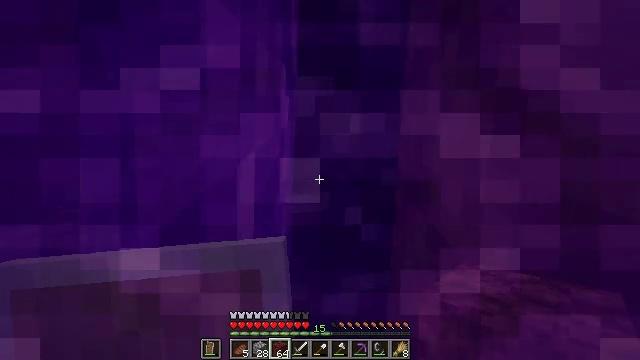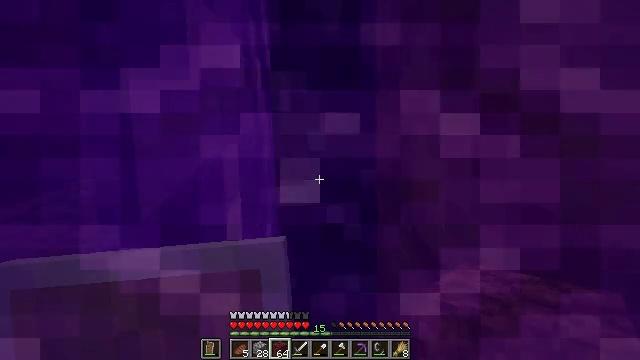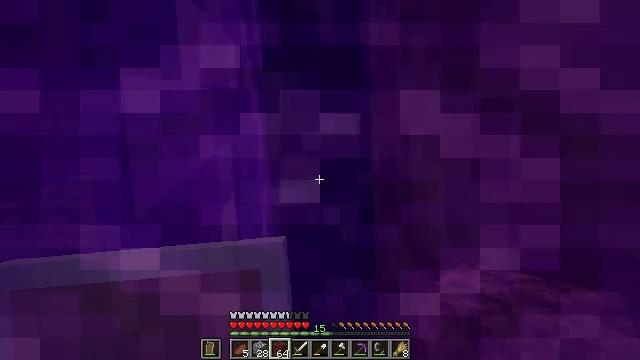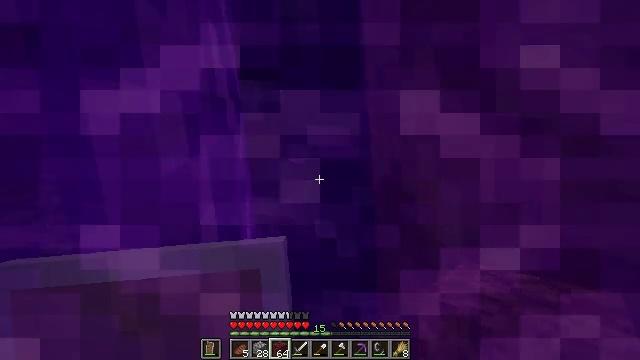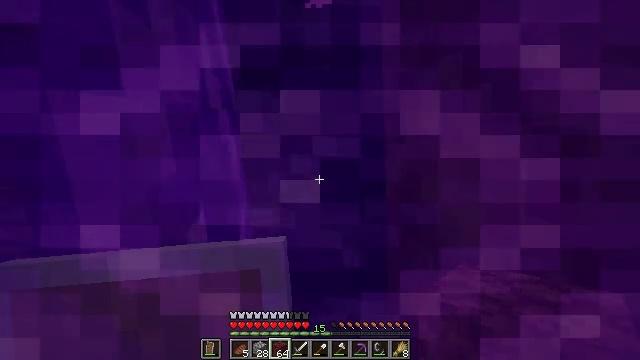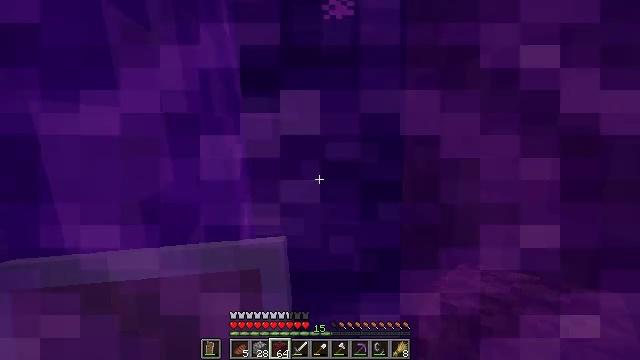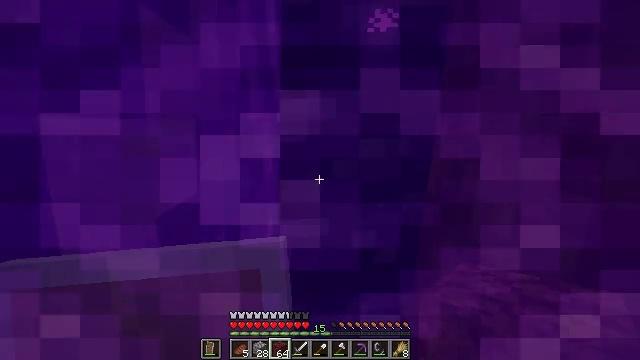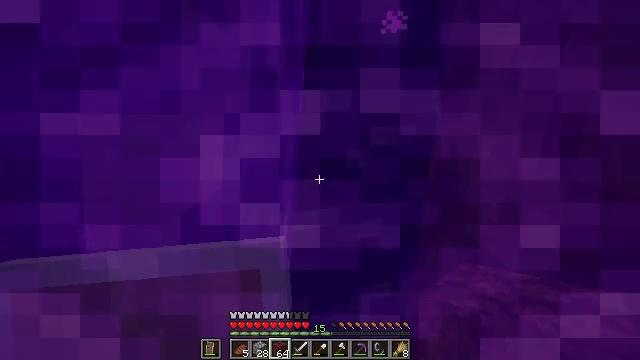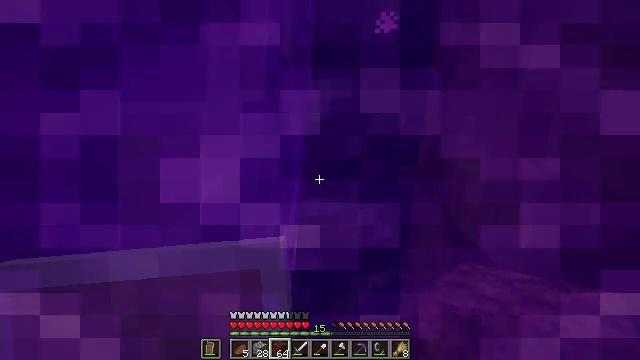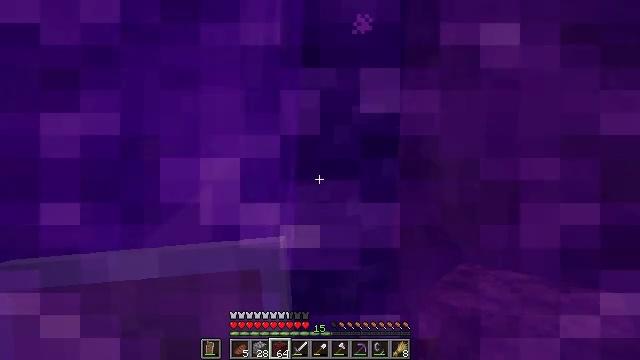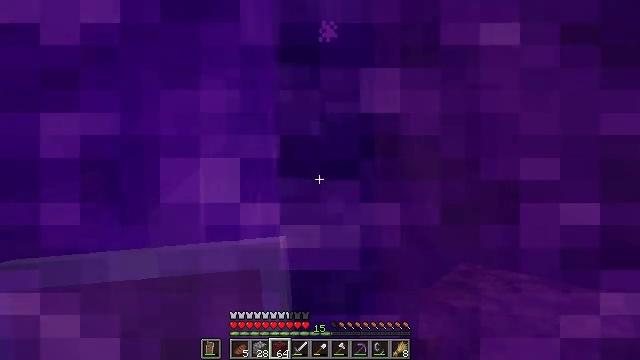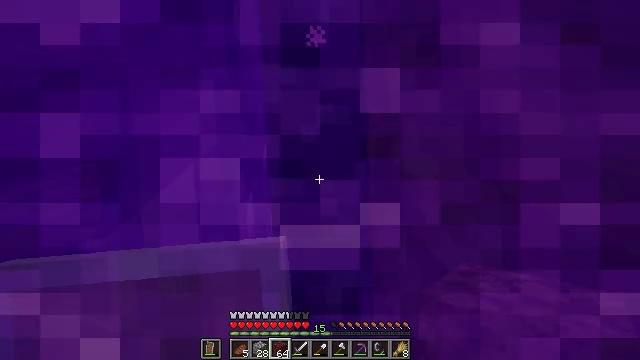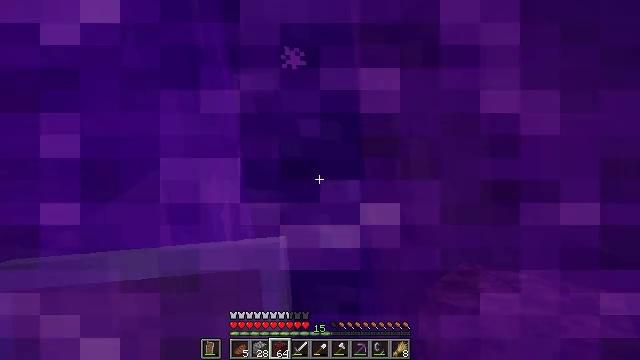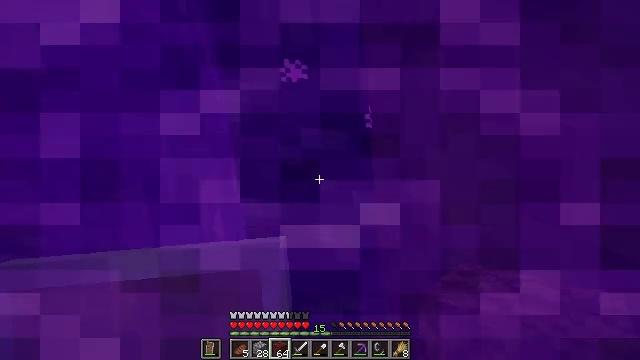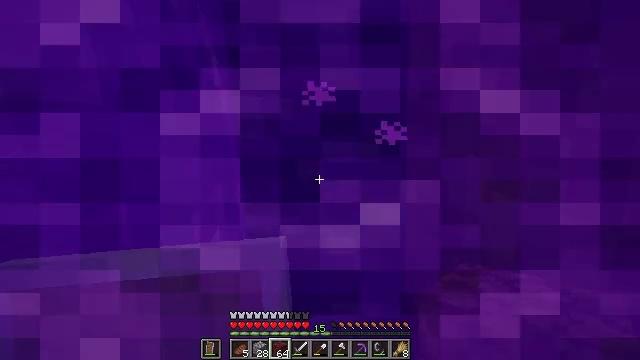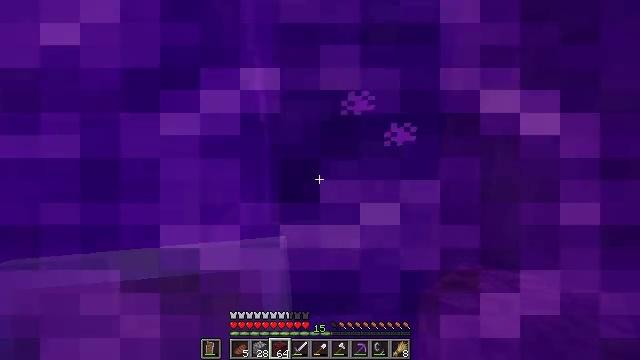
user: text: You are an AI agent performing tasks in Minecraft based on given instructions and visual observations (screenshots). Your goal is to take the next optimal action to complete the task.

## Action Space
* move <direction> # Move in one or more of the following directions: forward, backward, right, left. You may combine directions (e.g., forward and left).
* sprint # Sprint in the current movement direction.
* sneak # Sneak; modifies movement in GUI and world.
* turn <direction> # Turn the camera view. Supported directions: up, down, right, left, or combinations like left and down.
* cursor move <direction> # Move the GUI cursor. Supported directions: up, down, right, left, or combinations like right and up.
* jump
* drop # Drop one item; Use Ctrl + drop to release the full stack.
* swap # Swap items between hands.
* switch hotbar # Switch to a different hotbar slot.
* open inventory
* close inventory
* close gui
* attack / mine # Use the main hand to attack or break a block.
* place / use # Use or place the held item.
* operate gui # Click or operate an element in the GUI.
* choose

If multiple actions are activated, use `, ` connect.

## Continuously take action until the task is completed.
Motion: motion action
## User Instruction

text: craft item air
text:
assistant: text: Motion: no_op
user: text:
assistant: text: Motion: no_op
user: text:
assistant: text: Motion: no_op
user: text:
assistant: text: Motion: no_op
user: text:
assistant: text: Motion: no_op
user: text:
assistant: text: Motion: no_op
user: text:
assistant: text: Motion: no_op
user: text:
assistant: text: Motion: no_op
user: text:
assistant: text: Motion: no_op
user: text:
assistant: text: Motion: no_op
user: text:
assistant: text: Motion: no_op
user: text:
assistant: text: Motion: no_op
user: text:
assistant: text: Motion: no_op
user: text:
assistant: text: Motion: no_op
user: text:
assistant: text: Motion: no_op
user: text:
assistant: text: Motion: no_op
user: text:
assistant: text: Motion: no_op
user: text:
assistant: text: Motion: no_op
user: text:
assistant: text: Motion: no_op
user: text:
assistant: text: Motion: no_op
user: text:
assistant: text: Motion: no_op
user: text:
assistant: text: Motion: no_op
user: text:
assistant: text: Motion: no_op
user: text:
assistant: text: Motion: no_op
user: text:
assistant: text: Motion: no_op
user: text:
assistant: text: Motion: no_op
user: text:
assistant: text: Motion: no_op
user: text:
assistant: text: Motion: no_op
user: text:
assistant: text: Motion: no_op
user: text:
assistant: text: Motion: no_op